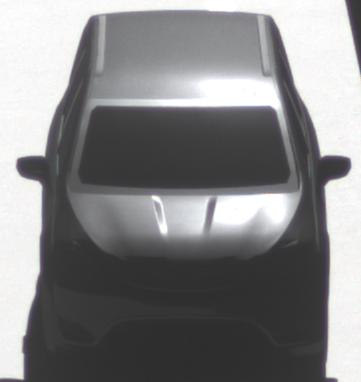
Make: Chrysler
Model: Pacifica
Detailed model: -
Model produced from: 2016
Model produced until: 2020
Doors: 5
Color: black
Road condition: dry road
Daytime: morning or afternoon
Contrast: high contrast